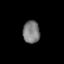
Tissue: lung
Cell type: T cells
Senescence score: 0.2379
Nuclear area (px): 373
Mean DAPI intensity: 124.324